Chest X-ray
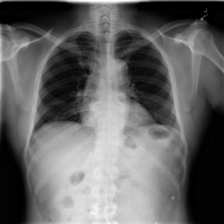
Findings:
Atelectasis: negative
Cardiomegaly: negative
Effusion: negative
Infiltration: negative
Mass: negative
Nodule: negative
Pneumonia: negative
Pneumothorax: negative
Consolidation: negative
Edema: negative
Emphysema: negative
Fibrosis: negative
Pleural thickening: negative
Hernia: negative